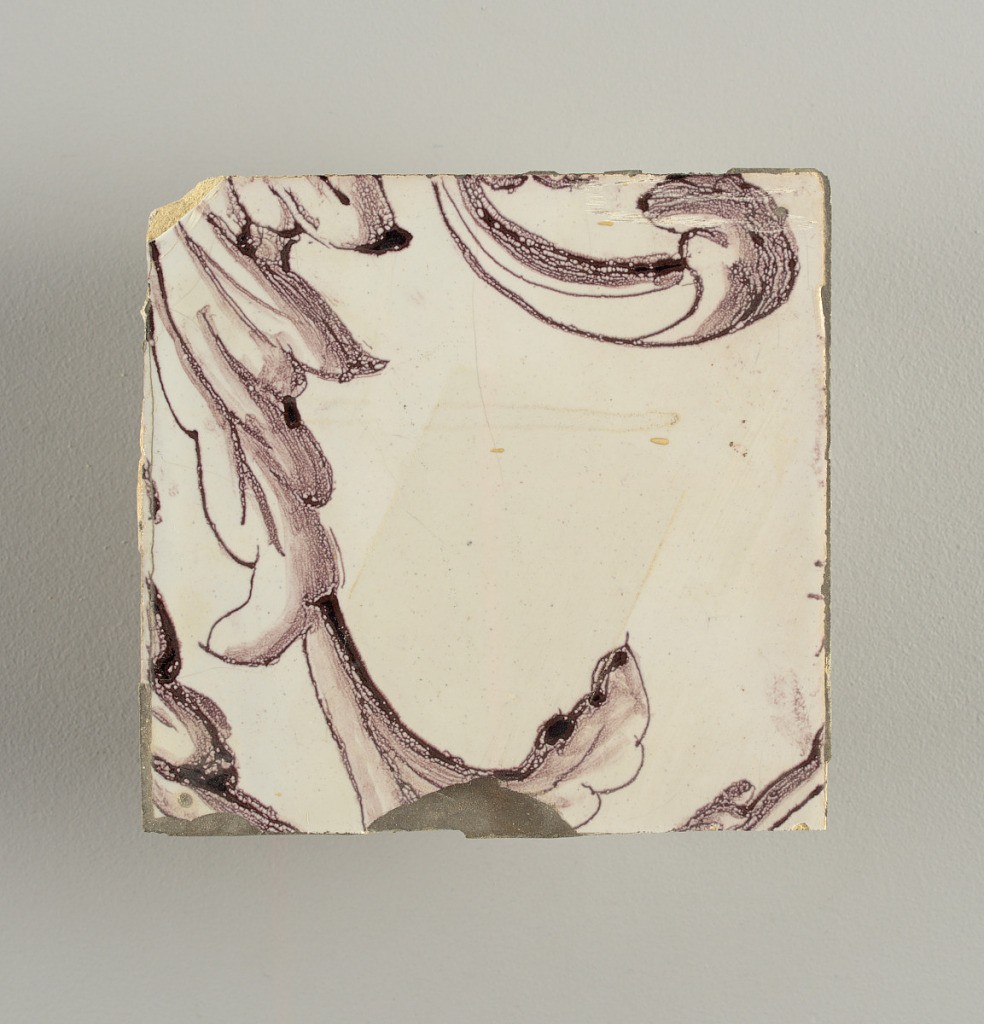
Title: Wall facing
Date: ca. 1725
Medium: Tin-glazed earthenware, underglaze
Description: Horizontal rectangle.  Thirty-seven tiles wide and twenty-one high with opening for door or window nineteen and one-half tiles high and twelve wide.  To left and right of opening, centered canopy above. Left, woman representing Hope, right, a sculputure urn.  Centered above opening, a mascaron.  Arabesque design of foliage.